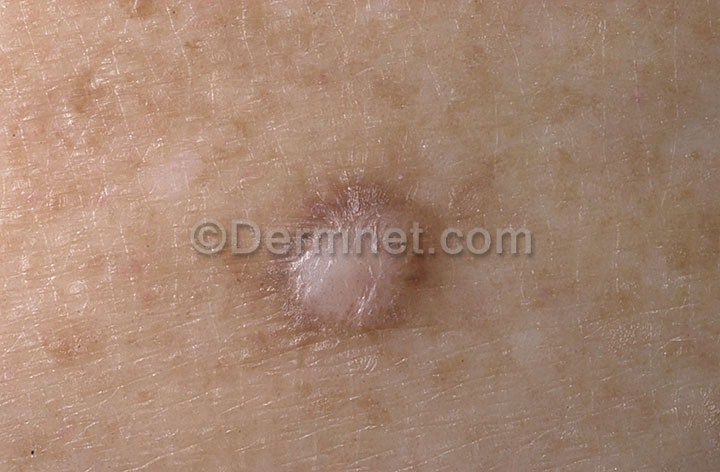
Disease: Seborrheic Keratoses and other Benign Tumors